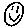
Label: smiley face